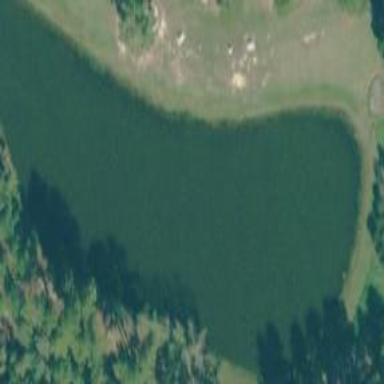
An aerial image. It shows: Pond surrounded by natural water.